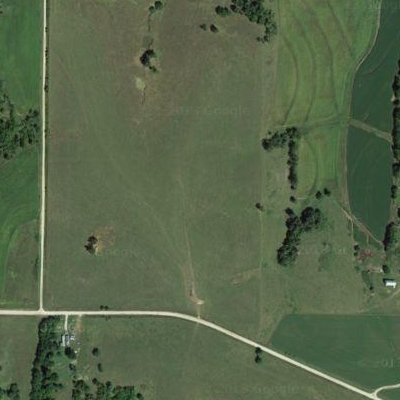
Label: Grass